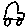
Label: car